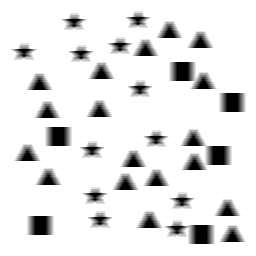
Squares: 6
Triangles: 18
Stars: 12
Total shapes: 36